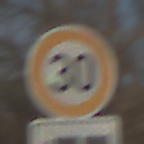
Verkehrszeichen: Geschwindigkeit30
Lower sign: HinweisDurchSinnbild16
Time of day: MorningAfternoon
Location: Outdoor (Nature)
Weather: PartlyCloudy
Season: NotSpecified
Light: Natural